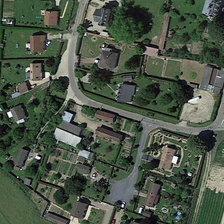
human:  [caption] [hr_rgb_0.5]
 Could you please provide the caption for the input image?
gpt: many buildings and green trees are in a medium residential area .

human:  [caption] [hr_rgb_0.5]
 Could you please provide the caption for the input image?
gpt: many buildings and green trees are in a medium residential area .

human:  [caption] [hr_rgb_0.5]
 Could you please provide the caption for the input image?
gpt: many buildings and green trees are in a medium residential area .

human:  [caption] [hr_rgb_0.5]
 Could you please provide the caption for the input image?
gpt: many buildings and green trees are in a medium residential area .

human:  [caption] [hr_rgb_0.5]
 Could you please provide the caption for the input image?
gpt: many buildings and green trees are in a medium residential area .